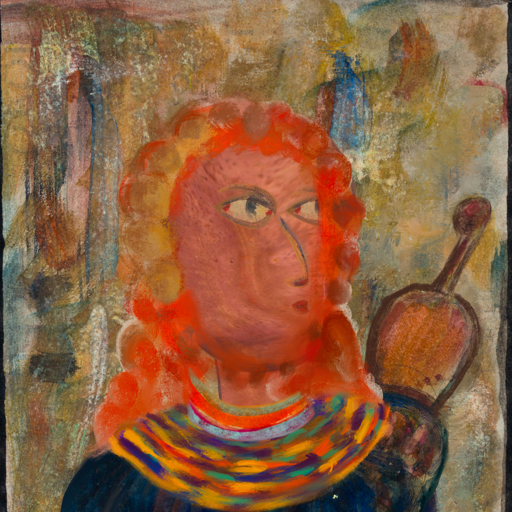
Background: Pipe, Head And Neck Side: Mother_And_Son_Mother, Face Side: GypsyMother, Bust: Pipe, Hair Side: Rupkatha, Head Accessory: Blank, Second Necklace: An_Impression_2, Necklace: Sisters, Baby: Blank